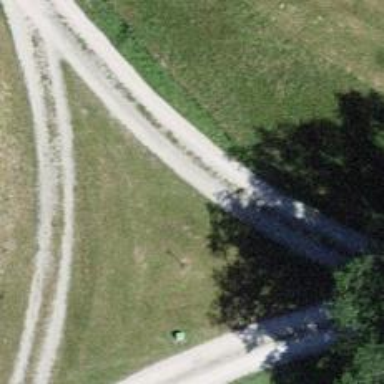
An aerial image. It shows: Service road with gravel surface.